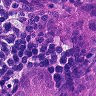
Metastatic tissue present: yes